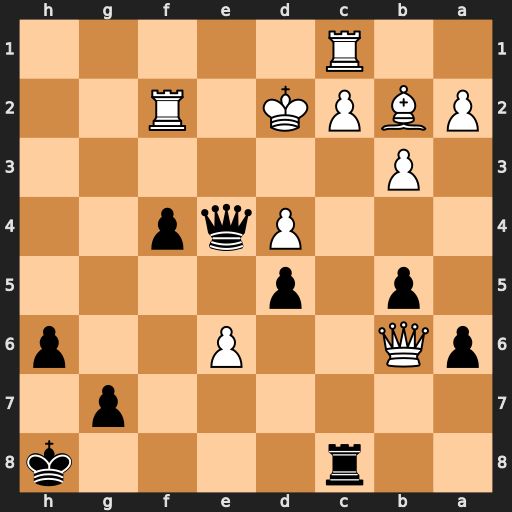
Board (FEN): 2r4k/6p1/pQ2P2p/1p1p4/3Pqp2/1P6/PBPK1R2/2R5
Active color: b
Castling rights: -
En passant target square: -
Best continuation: Qe3+ Kd1 Qxf2